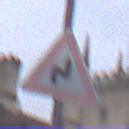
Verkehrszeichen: DoppelkurveRechts
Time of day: Midday
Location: Outdoor (Urban)
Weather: Overcast
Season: NotSpecified
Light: Natural